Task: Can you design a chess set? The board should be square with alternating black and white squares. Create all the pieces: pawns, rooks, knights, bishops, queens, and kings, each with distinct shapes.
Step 2150:
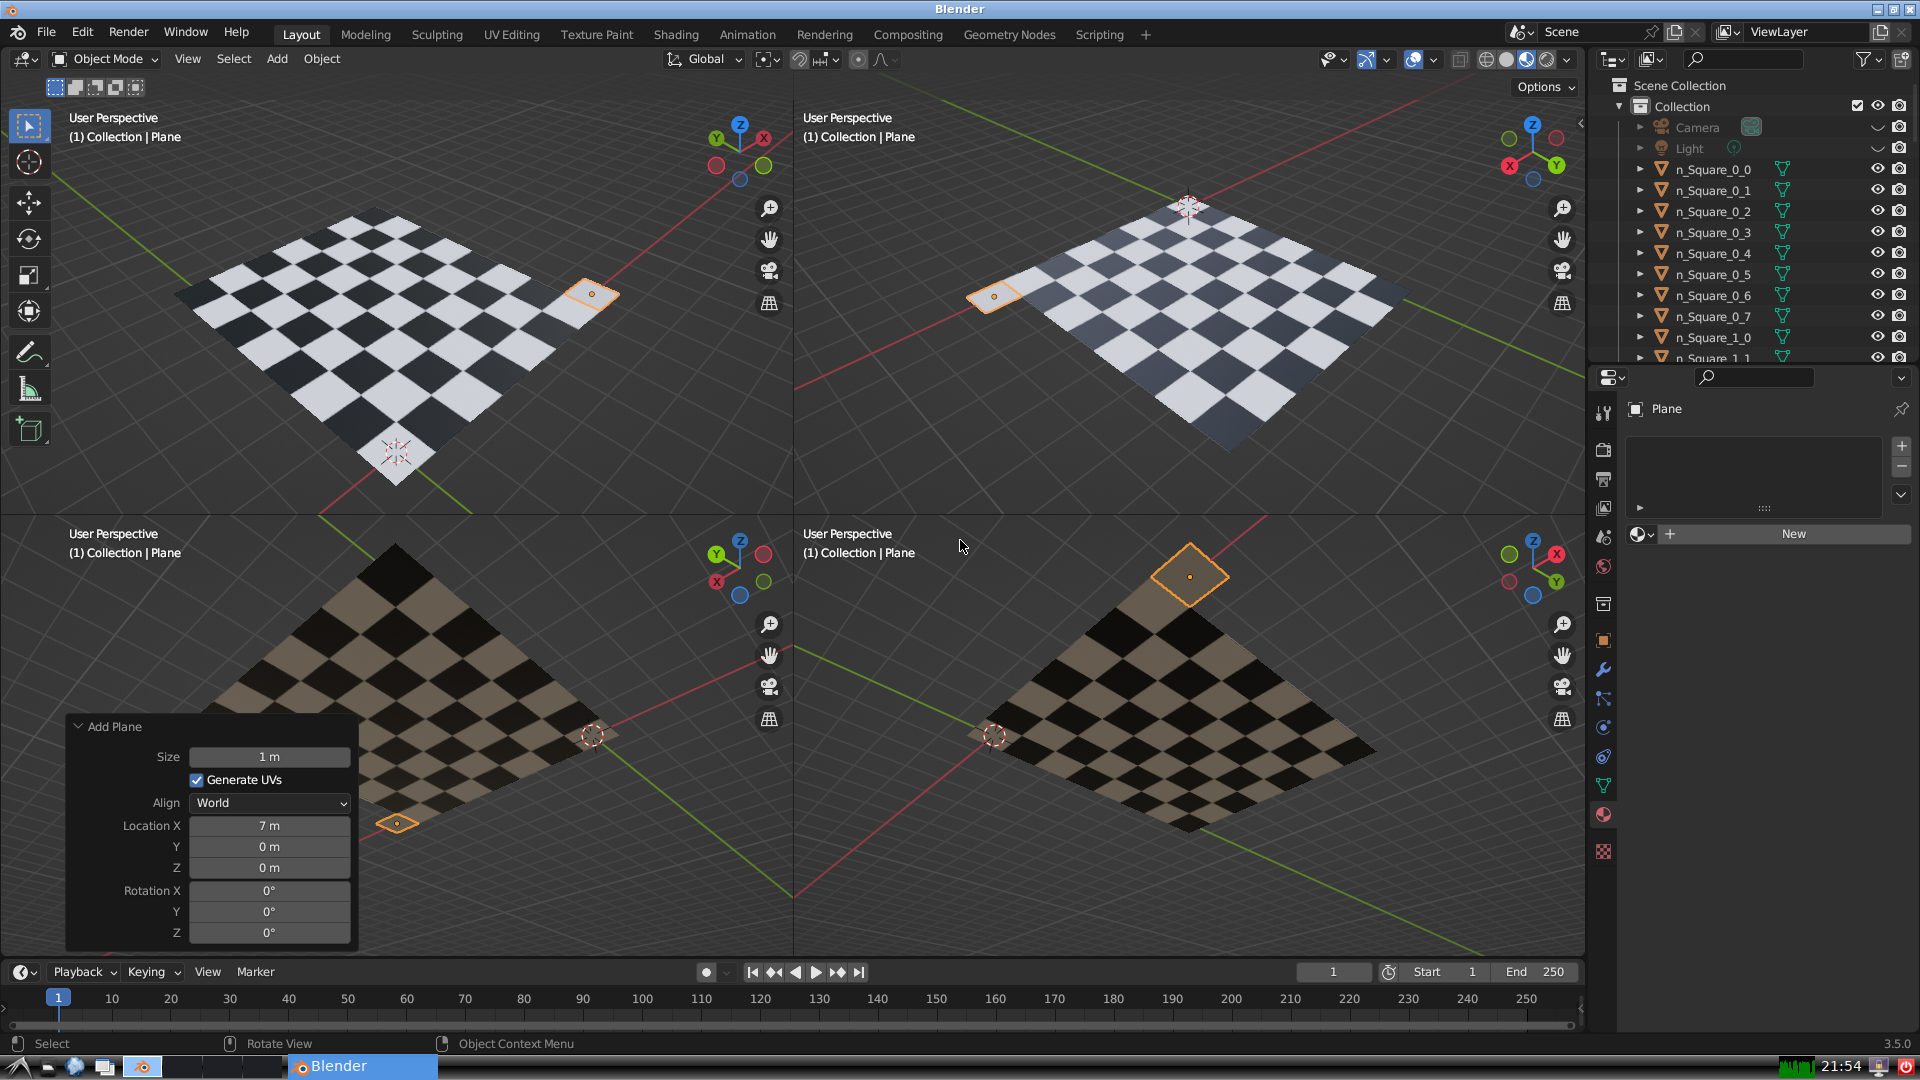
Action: {"mouse_move": [1608, 631]}